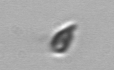
Label: Cryptophyta